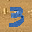
Label: 3